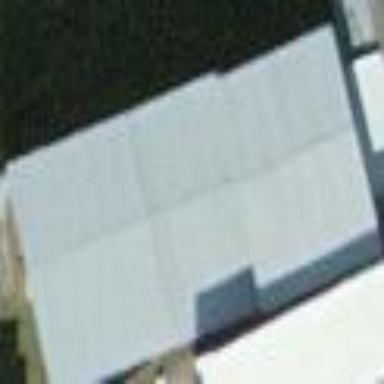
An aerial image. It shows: View of roof of building.